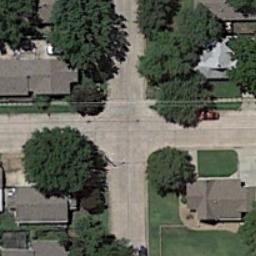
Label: intersection